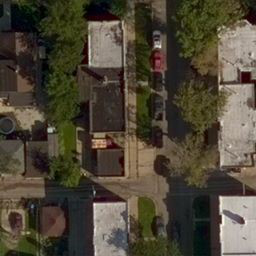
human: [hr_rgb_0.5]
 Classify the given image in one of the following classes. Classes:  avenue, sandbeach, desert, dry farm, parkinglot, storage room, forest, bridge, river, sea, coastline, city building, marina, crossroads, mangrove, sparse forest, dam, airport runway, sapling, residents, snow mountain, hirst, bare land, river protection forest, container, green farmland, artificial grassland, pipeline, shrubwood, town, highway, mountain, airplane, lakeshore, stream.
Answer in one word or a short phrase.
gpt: residents